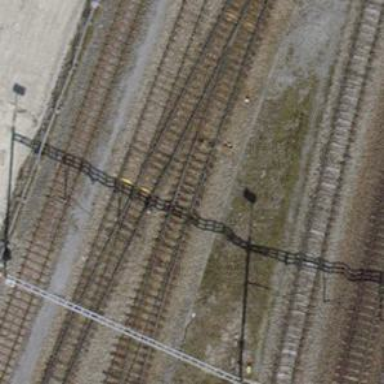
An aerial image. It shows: Railway siding with one electrified track and contact line for powering the train.